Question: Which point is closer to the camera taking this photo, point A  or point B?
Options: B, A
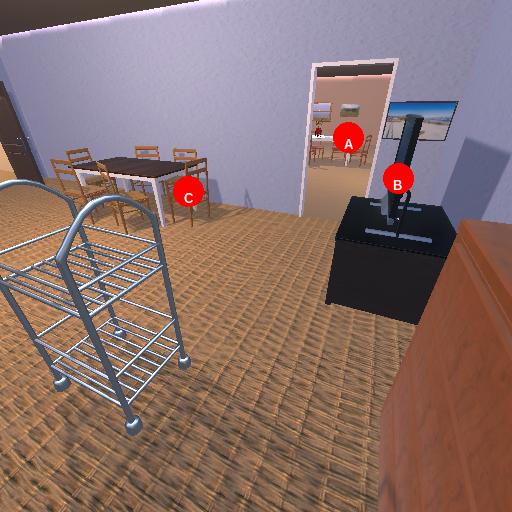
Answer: B